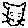
Label: cat